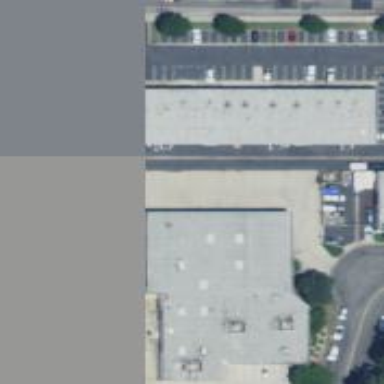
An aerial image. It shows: Industrial building.